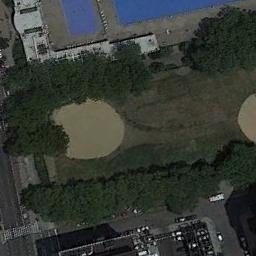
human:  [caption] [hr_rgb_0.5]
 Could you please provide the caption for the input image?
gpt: Two baseball diamonds surrounded by some trees and some buildings beside .

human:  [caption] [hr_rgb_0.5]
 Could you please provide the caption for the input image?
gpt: A baseball diamond is surrounded by many buildings and trees .

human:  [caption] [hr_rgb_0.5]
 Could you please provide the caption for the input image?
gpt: There is a baseball diamond in the grass surrounded by the houses .

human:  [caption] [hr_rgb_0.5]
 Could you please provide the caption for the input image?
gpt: The baseball field was surrounded by trees .

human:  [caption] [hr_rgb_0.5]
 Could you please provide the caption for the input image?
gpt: There are many trees around the baseball diamonds .